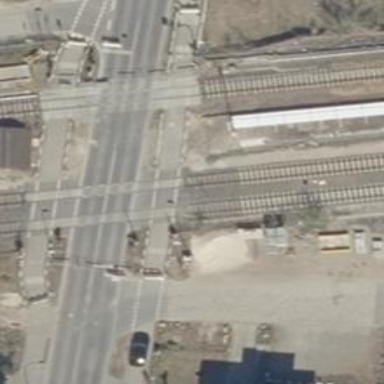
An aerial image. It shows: Railway crossing with lights and full barrier.